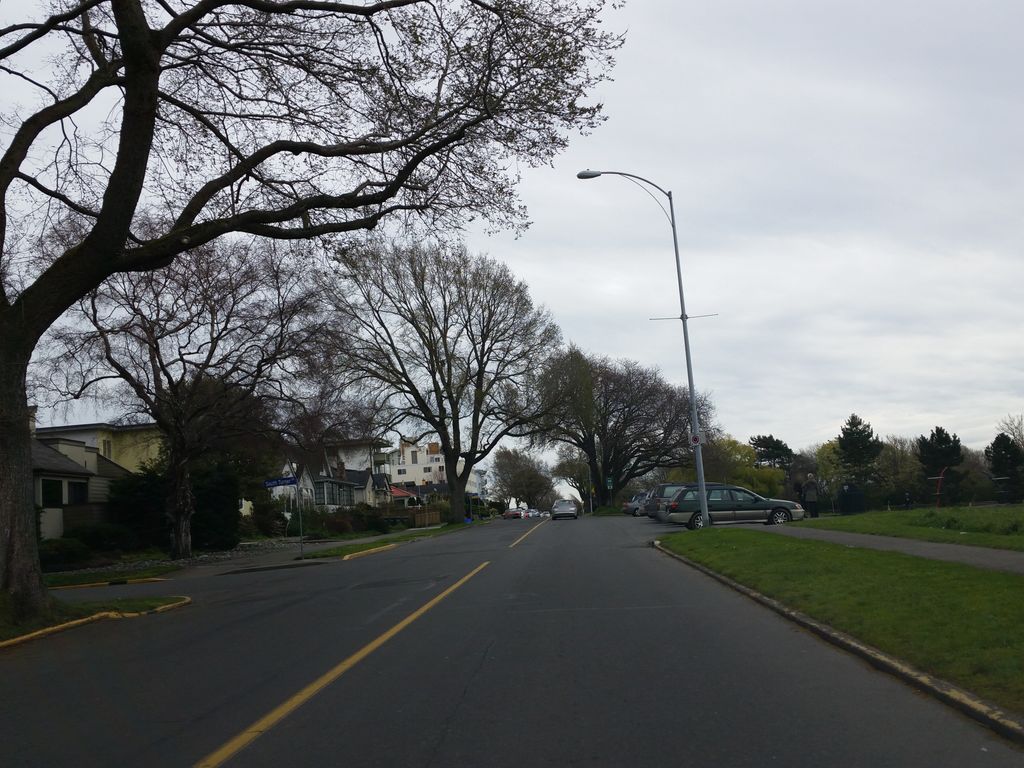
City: victoria